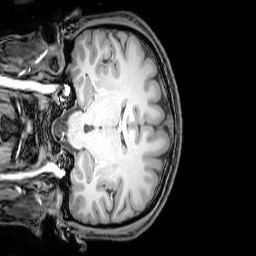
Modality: T1w
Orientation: coronal
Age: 22
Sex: male
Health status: healthy
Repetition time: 0.081 s
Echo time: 0.037 s